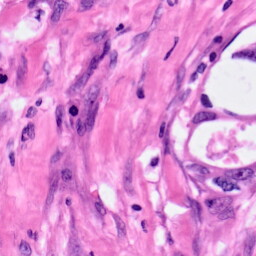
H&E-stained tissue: Pancreatic